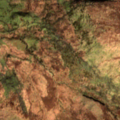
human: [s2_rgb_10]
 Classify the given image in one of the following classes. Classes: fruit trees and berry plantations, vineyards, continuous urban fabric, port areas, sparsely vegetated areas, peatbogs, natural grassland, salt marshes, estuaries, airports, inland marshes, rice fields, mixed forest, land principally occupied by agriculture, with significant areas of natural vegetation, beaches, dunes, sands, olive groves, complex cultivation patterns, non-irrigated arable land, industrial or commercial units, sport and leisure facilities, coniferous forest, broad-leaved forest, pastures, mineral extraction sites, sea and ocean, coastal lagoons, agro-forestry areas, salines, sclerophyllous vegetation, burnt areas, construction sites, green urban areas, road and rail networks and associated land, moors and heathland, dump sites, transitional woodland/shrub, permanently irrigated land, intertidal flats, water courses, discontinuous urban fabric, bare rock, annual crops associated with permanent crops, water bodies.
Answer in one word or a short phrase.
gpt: peatbogs